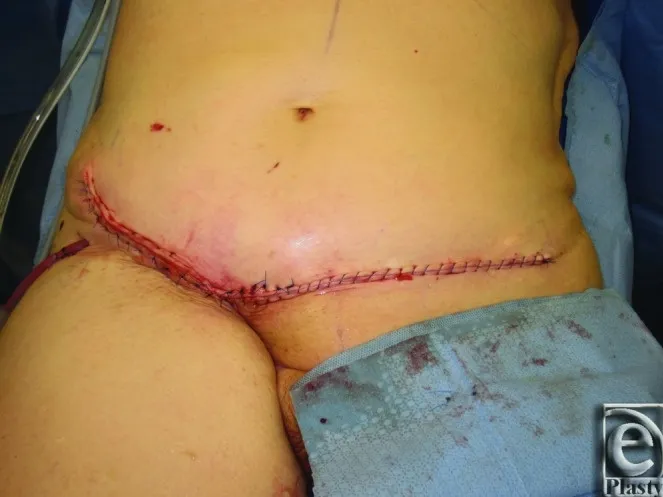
Patient 1 postoperation. The figure demonstrates the postoperative appearance in patient 1.
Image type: medical_photograph (other_medical_photograph)